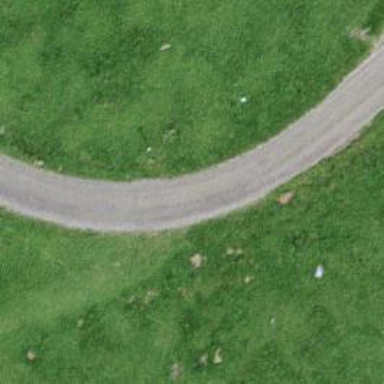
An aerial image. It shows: Path covered in grass.